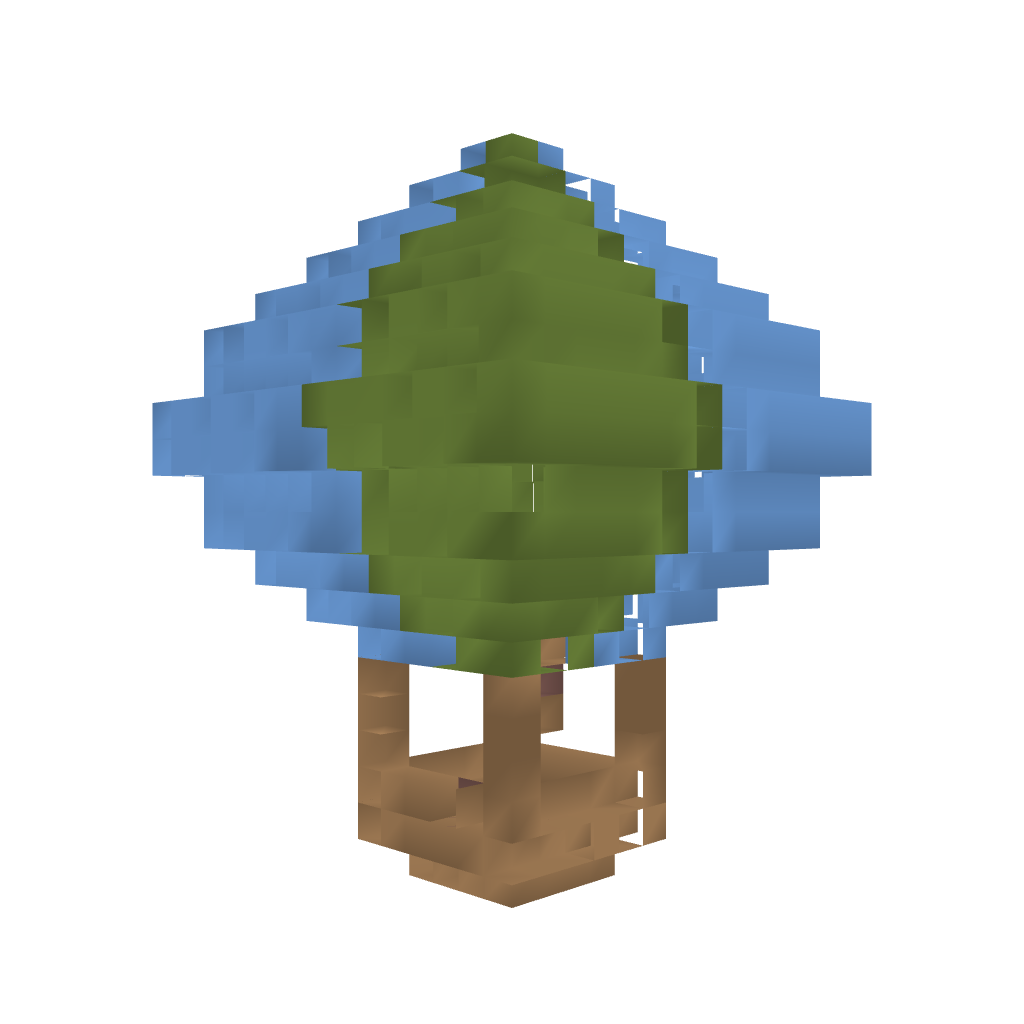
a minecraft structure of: Hot air balloon high quality